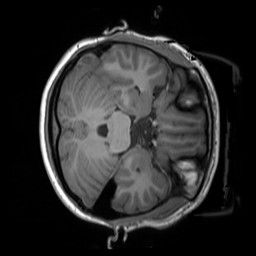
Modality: T1w
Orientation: axial
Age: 21
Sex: female
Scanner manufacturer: siemens
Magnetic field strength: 3 T
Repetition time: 1.55 s
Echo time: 0.00234 s